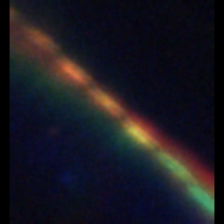
Taxon: Psuedo-nitzschia
Group: Diatoms